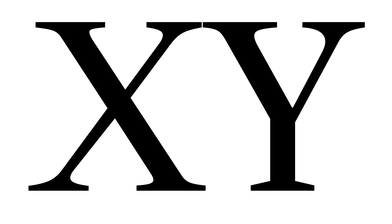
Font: LibreCaslonText_Regular